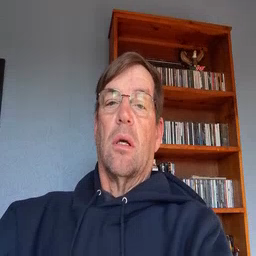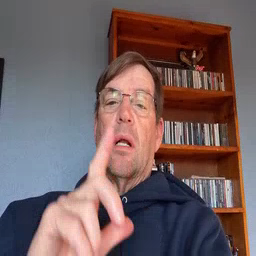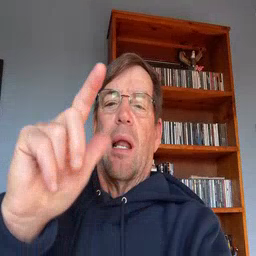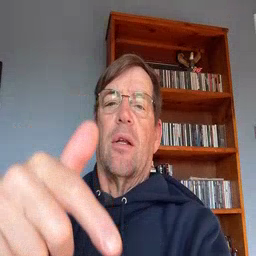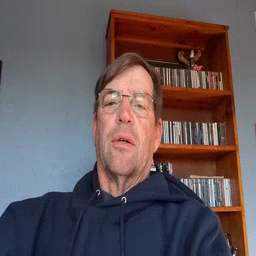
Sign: later